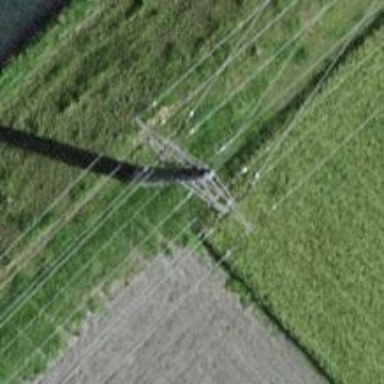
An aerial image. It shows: Concrete power pole.